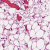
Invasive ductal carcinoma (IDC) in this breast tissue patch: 0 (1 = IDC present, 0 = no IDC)